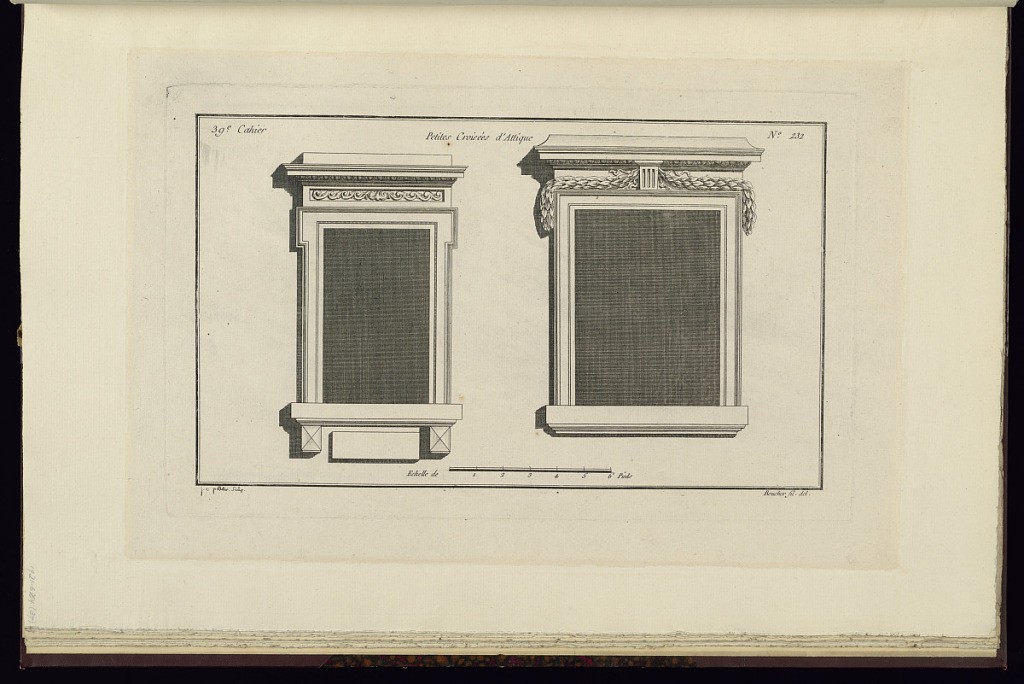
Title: Petites Croisées d'Attique
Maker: Juste-François Boucher, French, 1736 – 1782
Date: ca. 1775
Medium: Engraving on off white laid paper
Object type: Print
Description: Two designs for casement windows with decorated jambs. The left features wave pattern and egg and dart; the right, draped leaf garland, a fluted brace, and egg and dart. The plate is signed.